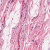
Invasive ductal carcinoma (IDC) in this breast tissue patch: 0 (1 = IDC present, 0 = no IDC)